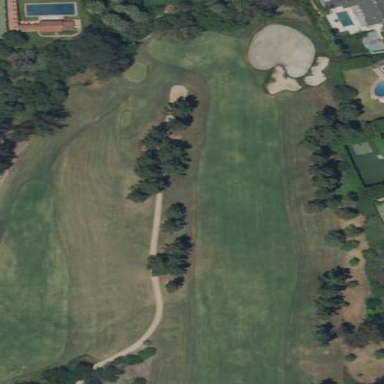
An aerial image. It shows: Scenic golf fairway.